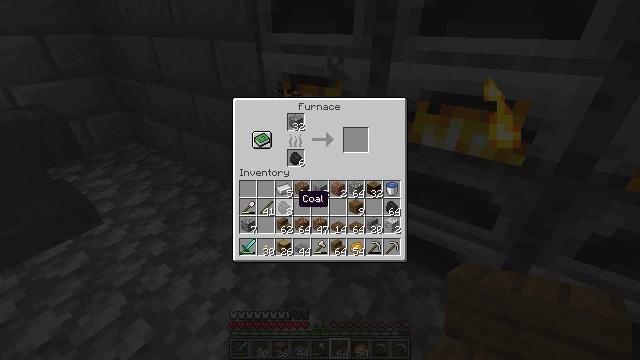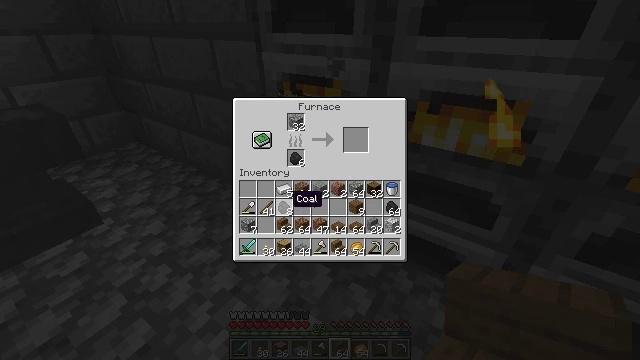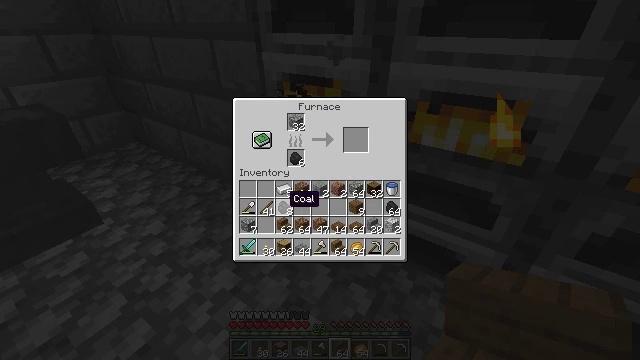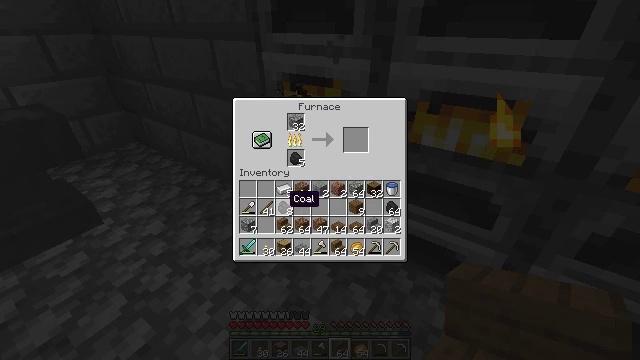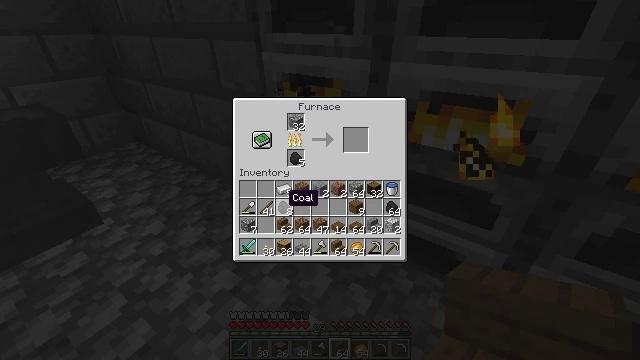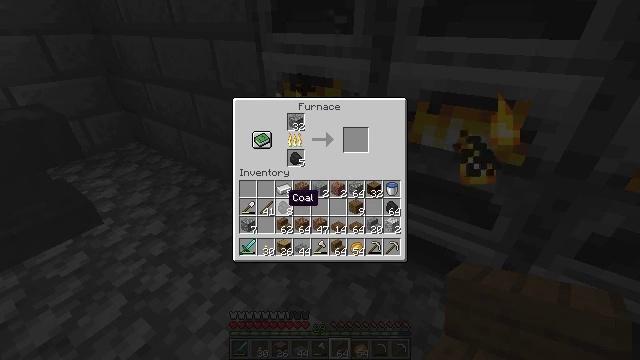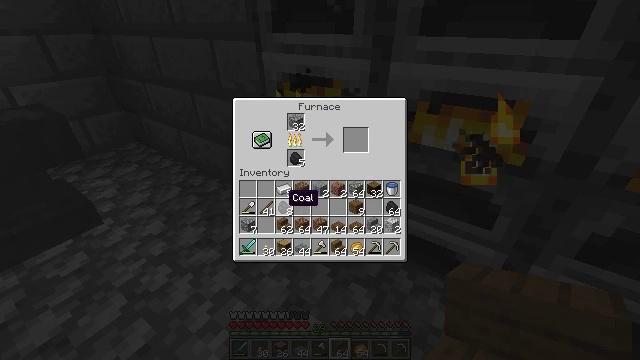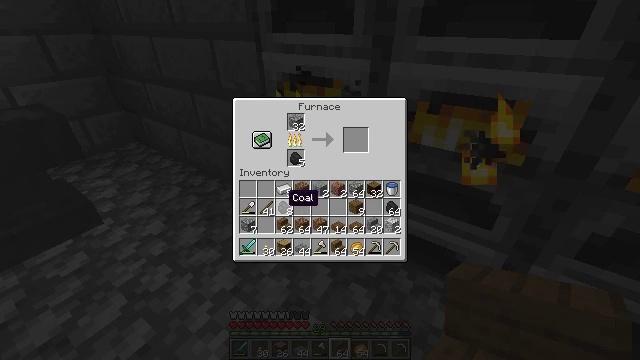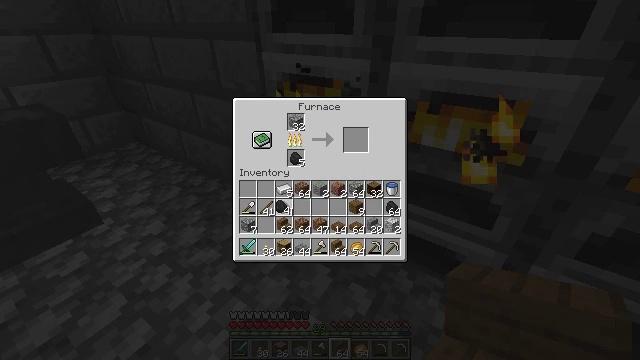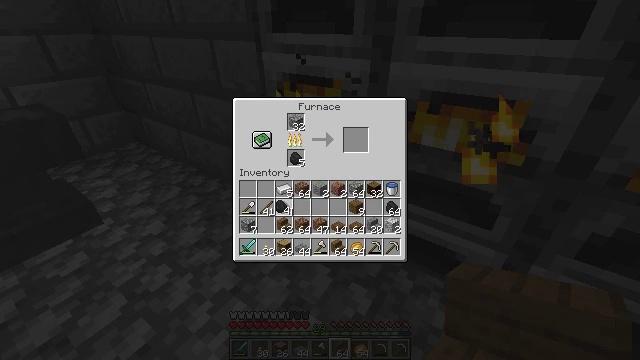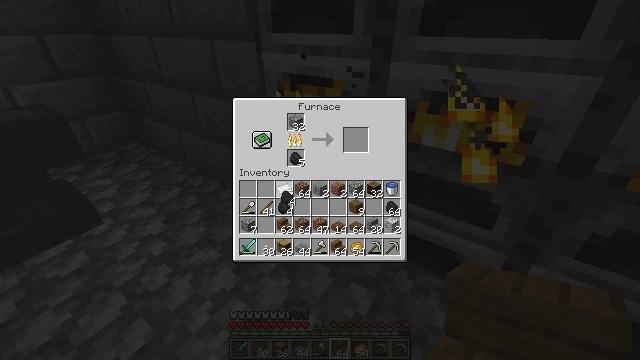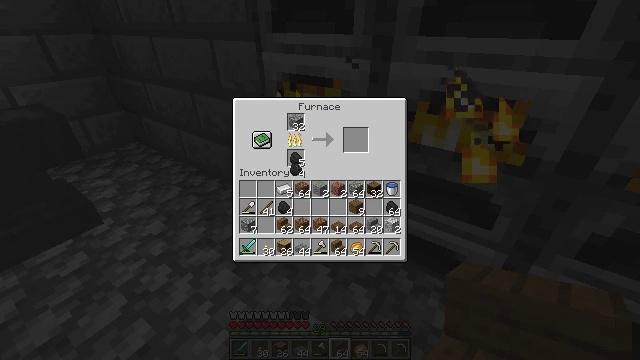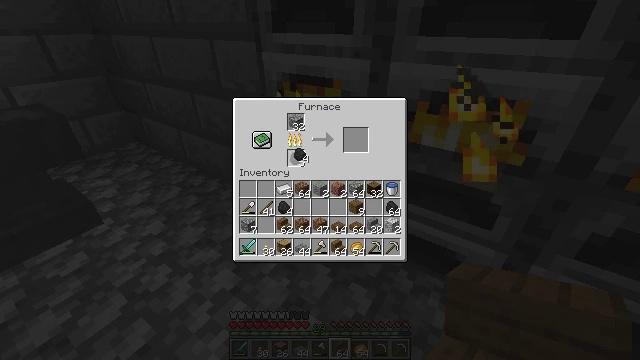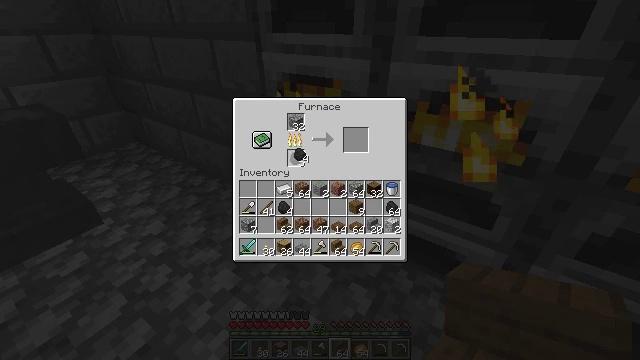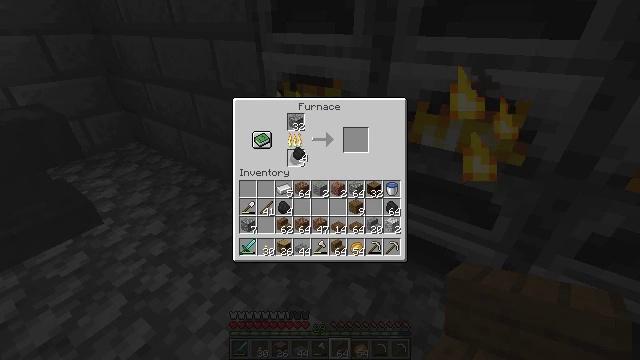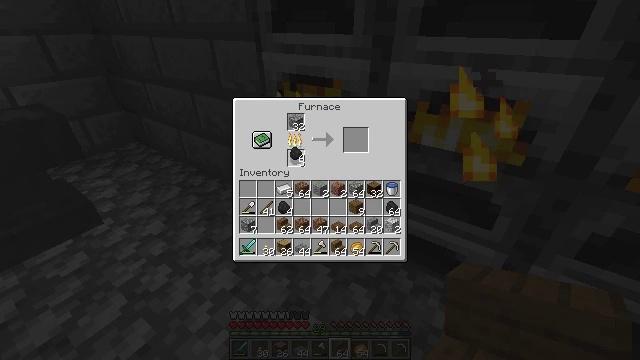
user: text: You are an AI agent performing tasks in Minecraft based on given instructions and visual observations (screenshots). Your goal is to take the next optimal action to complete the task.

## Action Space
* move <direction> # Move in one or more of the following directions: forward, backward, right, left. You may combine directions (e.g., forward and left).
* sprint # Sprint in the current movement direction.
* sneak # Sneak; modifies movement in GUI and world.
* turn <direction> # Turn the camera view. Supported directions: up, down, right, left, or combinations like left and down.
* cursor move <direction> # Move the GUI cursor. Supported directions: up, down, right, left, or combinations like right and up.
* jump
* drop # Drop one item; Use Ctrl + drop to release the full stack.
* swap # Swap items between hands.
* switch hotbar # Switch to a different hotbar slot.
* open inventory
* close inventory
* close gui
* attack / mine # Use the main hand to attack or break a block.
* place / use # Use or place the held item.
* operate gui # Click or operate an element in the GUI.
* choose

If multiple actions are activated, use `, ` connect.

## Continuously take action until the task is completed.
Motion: motion action
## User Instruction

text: Break the birch slab to collect it.
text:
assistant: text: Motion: sneak
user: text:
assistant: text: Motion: sneak
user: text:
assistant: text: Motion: sneak
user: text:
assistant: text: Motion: sneak
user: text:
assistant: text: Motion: sneak
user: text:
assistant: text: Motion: sneak
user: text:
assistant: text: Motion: sneak
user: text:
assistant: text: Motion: choose
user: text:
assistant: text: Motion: choose
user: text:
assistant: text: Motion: cursor move up
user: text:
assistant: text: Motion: cursor move right and up
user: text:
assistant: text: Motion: cursor move up
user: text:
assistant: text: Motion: no_op
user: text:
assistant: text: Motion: no_op
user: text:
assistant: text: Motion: no_op
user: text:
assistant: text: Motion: no_op
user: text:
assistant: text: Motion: operate gui
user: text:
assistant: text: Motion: operate gui
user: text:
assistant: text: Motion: operate gui
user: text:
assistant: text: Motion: no_op
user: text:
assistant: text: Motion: no_op
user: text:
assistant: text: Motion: no_op
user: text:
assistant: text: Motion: no_op
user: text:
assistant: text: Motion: close inventory
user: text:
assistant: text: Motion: turn right, close inventory
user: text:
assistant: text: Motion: turn right and up, close inventory
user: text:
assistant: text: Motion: turn right and up, close inventory
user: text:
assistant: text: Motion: turn right and up
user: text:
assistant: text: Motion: turn right and up
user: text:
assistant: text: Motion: no_op